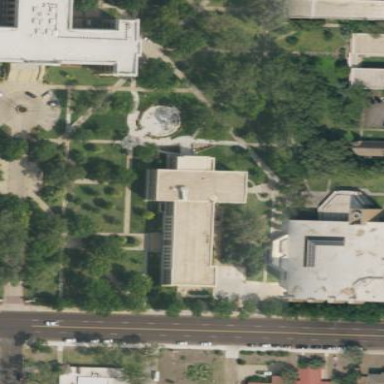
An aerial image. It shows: View of university building.